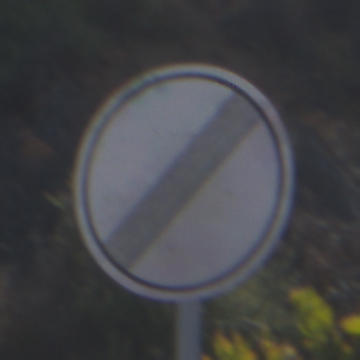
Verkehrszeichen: EndeSaemtlicherBegrenzungen
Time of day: MorningAfternoon
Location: Outdoor (Nature)
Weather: Clear
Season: NotSpecified
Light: Natural